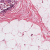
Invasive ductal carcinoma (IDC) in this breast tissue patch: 0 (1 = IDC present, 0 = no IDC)